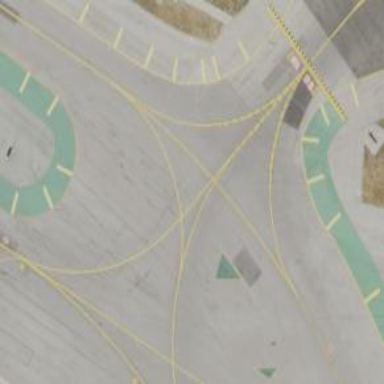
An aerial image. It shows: Taxiway at the airport with asphalt surface.